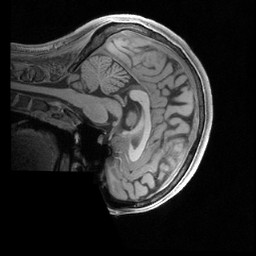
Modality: T1w
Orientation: sagittal
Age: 31
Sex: female
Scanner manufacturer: siemens
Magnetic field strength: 3 T
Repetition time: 2.4 s
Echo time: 0.00224 s